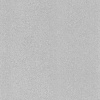
Atmospheric dust classification: dusty